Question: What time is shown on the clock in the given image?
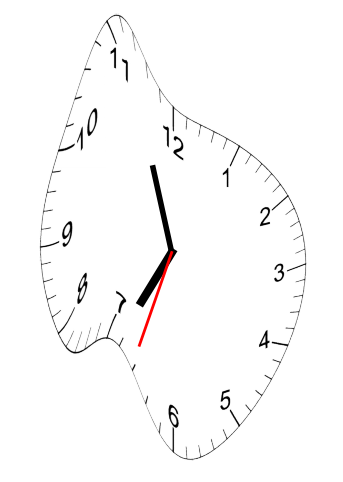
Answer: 06:56:33